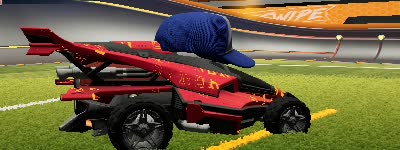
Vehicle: aftershock